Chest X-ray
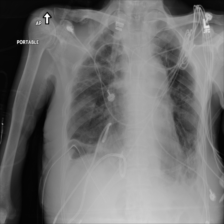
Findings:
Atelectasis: negative
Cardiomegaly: negative
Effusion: positive
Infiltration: positive
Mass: negative
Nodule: negative
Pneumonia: negative
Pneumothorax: negative
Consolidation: negative
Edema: negative
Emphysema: negative
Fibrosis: negative
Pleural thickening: negative
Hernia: negative